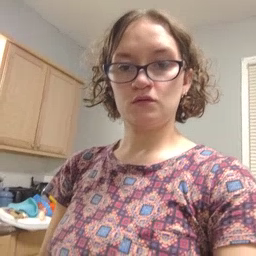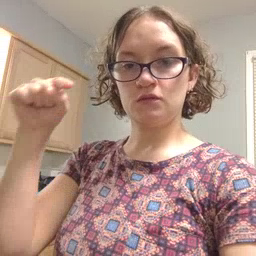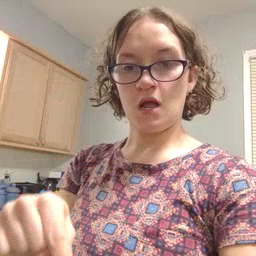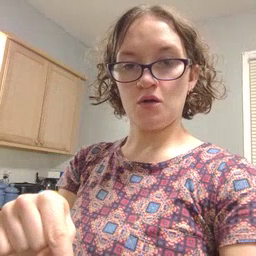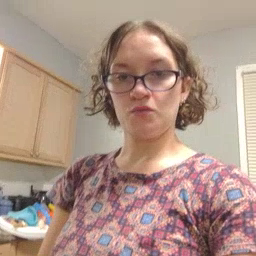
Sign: down